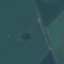
Label: AnnualCrop